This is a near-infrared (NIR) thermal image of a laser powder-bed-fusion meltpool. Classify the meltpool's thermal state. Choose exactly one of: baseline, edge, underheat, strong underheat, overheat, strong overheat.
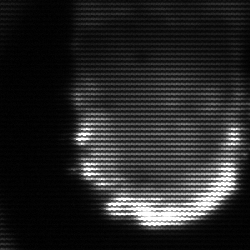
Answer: baseline